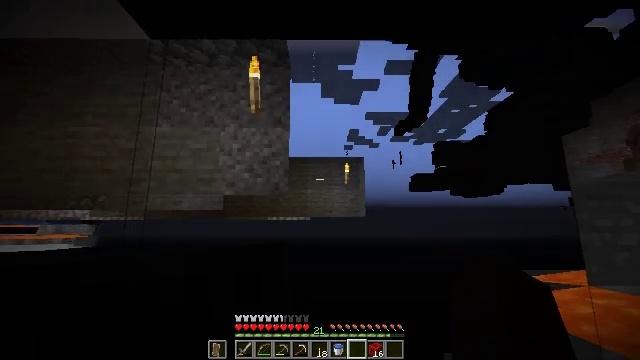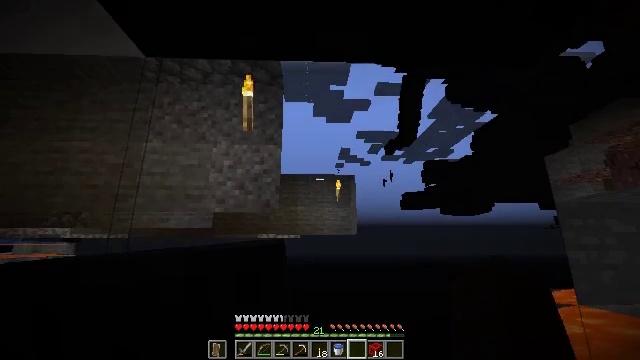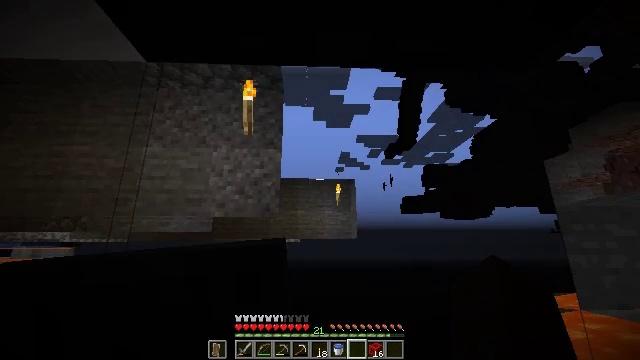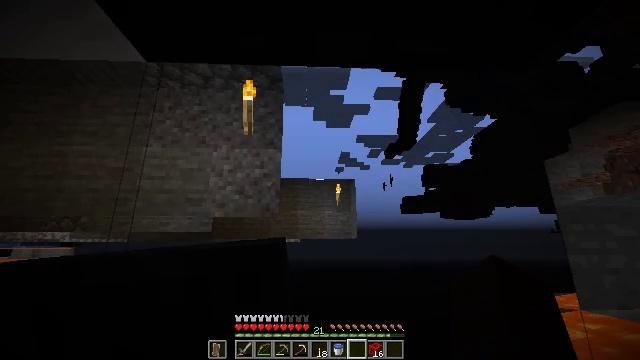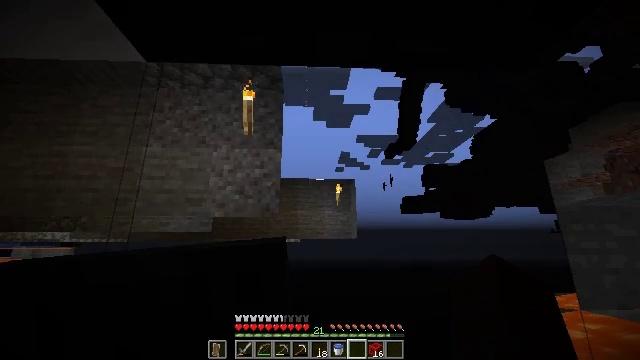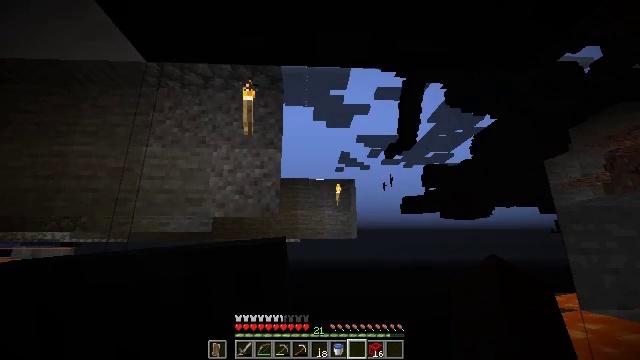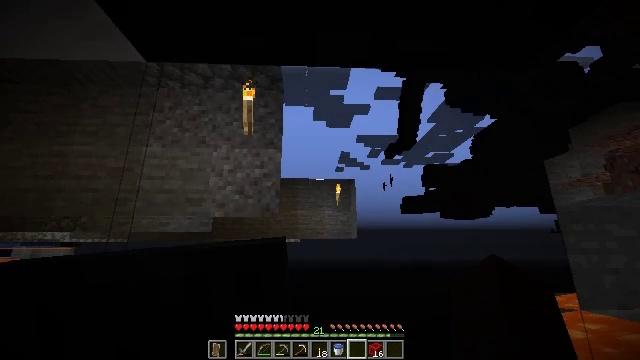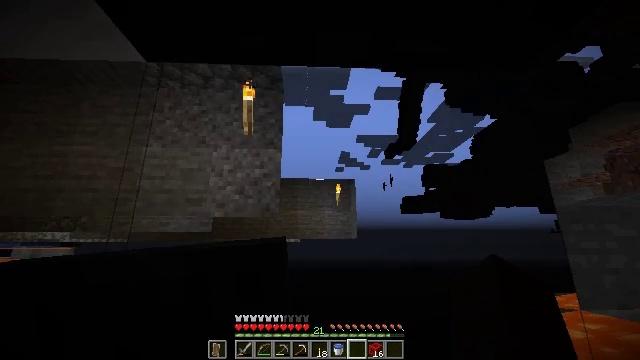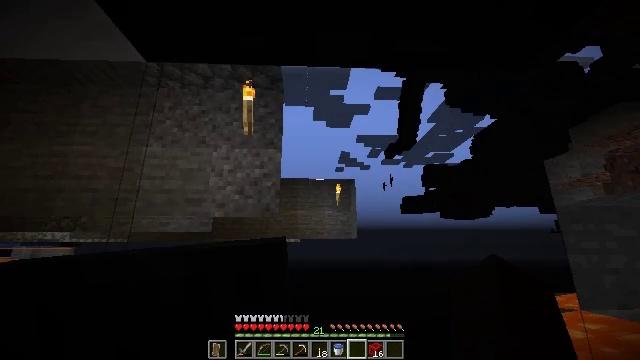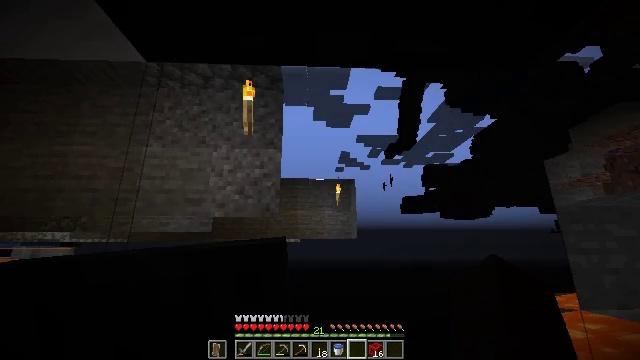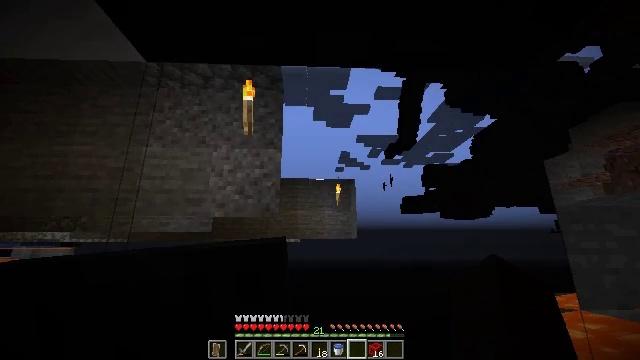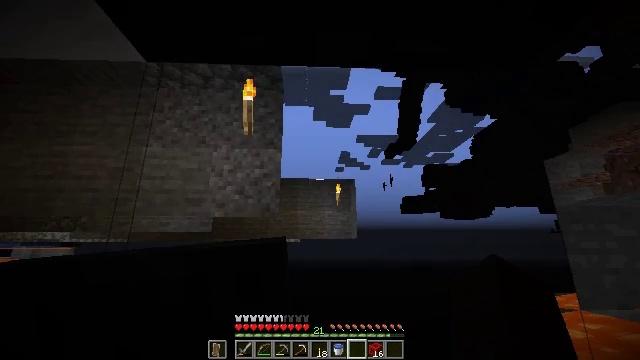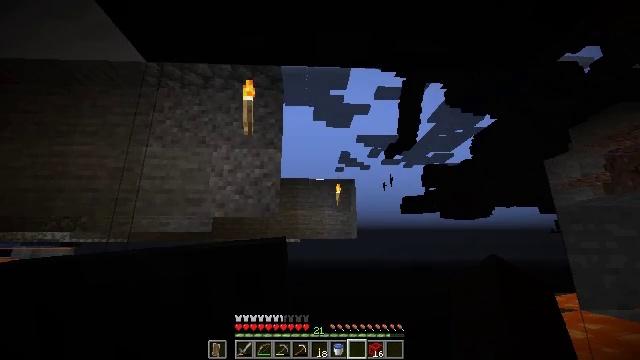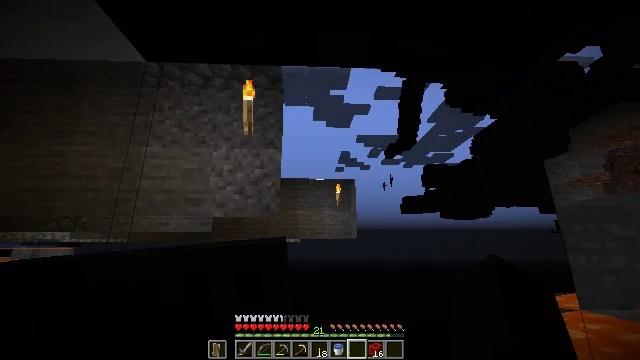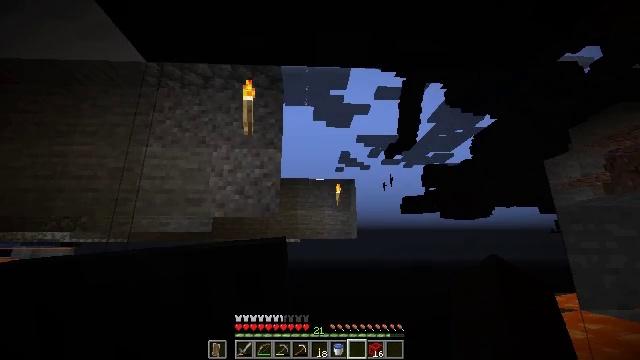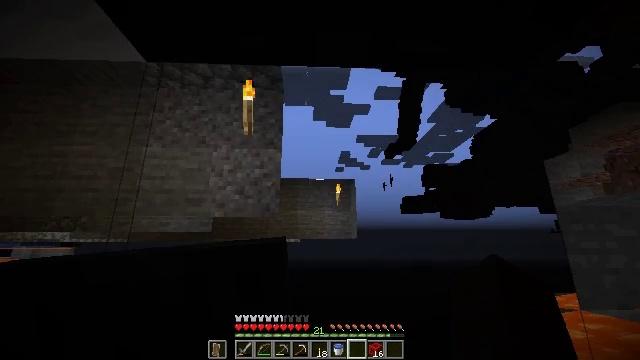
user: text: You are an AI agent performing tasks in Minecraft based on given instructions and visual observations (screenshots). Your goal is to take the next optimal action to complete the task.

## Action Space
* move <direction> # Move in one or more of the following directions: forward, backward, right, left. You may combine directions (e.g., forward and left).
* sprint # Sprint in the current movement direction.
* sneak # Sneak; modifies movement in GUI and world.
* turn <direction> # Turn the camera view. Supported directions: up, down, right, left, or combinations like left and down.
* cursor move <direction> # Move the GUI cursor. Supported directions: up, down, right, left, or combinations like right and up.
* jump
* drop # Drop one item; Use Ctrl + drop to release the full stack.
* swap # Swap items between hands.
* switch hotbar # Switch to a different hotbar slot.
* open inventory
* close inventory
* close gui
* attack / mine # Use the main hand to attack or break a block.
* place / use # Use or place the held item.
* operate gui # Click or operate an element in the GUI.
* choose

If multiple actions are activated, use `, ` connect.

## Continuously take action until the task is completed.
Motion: motion action
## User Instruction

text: Harvest the piston head.
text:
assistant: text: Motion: turn right and up
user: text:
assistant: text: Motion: no_op
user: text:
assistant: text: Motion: no_op
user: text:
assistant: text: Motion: no_op
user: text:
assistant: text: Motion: no_op
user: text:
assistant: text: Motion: no_op
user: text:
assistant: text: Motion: no_op
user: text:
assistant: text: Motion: no_op
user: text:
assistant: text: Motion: no_op
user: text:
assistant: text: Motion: no_op
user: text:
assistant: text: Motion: no_op
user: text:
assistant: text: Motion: no_op
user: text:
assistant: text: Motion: no_op
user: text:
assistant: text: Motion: no_op
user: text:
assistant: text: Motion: no_op
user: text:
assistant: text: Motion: no_op
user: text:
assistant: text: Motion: turn right and down
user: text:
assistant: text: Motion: turn right and down
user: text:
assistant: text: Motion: no_op
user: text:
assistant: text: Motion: turn down
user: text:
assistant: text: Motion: turn down
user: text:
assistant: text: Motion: turn down
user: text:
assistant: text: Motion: turn down
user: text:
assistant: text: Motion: turn down
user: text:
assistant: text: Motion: turn down
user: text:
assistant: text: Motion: no_op
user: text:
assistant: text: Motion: turn down
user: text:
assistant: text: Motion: no_op
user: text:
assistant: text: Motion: no_op
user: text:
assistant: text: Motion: no_op